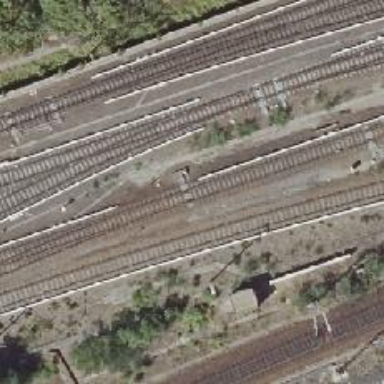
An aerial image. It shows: Railway switch with the turnout side on the left.